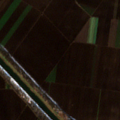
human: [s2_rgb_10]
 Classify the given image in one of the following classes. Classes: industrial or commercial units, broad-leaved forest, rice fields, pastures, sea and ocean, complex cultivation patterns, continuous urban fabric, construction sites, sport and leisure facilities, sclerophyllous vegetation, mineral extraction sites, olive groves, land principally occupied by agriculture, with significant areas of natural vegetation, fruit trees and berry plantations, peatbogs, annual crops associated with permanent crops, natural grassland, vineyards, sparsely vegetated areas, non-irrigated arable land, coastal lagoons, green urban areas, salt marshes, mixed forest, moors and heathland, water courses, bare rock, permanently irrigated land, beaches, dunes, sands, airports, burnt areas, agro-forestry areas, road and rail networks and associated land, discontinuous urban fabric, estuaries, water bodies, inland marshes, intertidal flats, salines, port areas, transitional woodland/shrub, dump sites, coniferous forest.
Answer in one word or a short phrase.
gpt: non-irrigated arable land, water courses